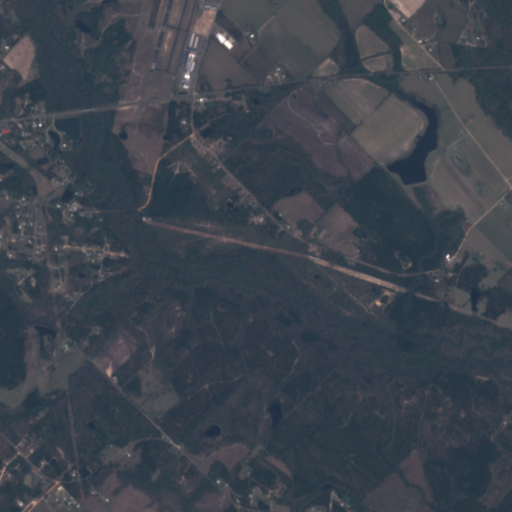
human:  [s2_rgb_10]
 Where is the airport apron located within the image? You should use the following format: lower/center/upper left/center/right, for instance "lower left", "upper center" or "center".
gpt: The airport apron is located in the upper center of the image.
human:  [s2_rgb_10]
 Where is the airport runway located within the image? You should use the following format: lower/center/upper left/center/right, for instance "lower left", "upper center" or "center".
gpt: The airport runway is located in the upper left of the image.
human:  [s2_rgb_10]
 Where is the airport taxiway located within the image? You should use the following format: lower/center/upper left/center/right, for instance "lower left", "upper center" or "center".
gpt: The airport taxiway is located in the upper left of the image.
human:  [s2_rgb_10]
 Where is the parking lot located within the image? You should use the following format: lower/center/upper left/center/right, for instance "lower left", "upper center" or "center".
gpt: The parking lot is located in the upper center of the image.
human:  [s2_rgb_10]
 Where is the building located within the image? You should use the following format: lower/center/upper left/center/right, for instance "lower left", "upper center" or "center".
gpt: The building is located in the upper center of the image.
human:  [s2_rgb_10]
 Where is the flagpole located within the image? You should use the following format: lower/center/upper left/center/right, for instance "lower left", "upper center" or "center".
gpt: The flagpole is located in the upper center of the image.
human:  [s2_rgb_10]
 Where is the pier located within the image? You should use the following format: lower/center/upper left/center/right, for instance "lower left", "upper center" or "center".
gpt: The pier is located in the upper left of the image.
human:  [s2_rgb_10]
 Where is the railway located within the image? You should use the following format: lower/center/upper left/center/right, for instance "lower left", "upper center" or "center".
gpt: The railway is located in the left of the image.
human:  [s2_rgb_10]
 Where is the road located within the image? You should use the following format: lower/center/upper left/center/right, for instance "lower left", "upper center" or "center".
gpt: There is no road in the image.